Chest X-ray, PA view. Patient: 26 years old, sex F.
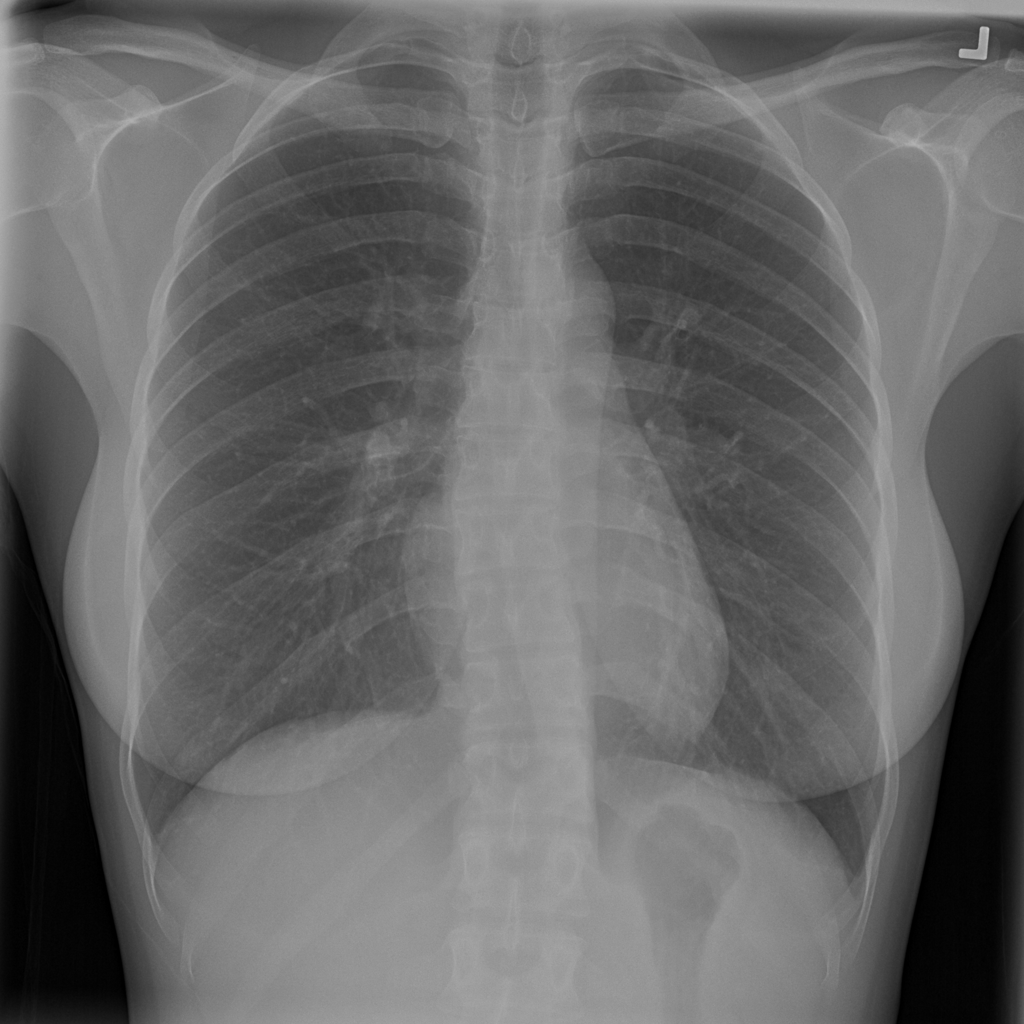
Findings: No Finding